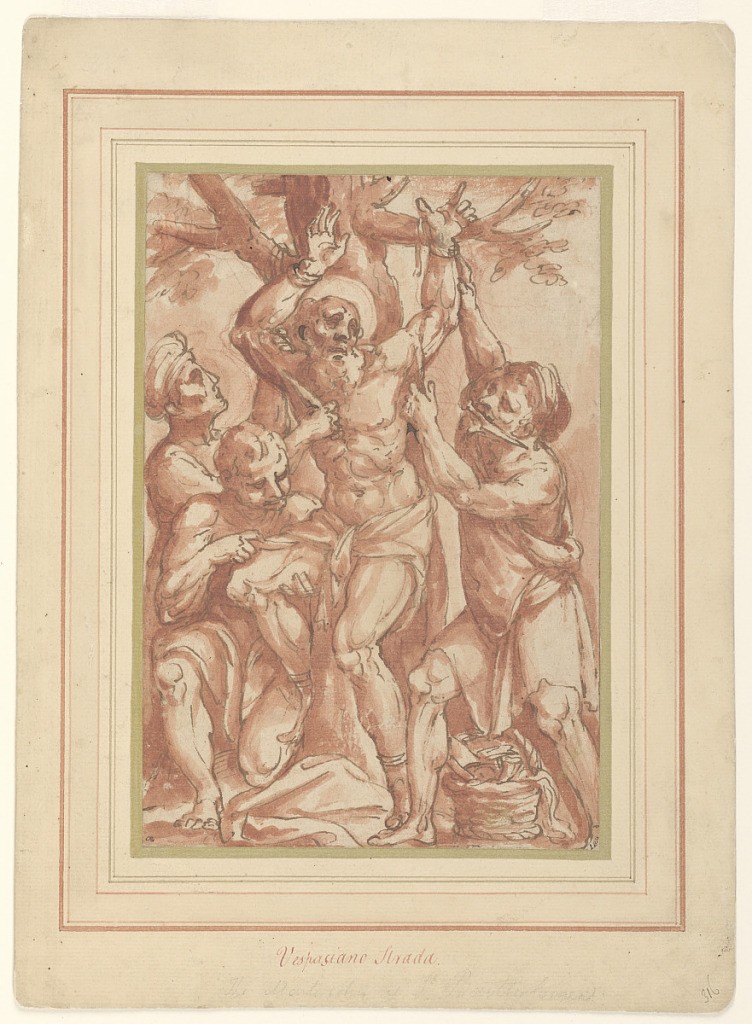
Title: Martyrdom of St. Bartholomew
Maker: Vespasiano Strada, Italian, 1582 - 1622
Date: ca. 1600
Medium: Pen and ink, brush and red wash on paper, laid down.
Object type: Drawing
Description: The semi-nude figure of an elderly man, tied to a tree, is being skinned by three men.